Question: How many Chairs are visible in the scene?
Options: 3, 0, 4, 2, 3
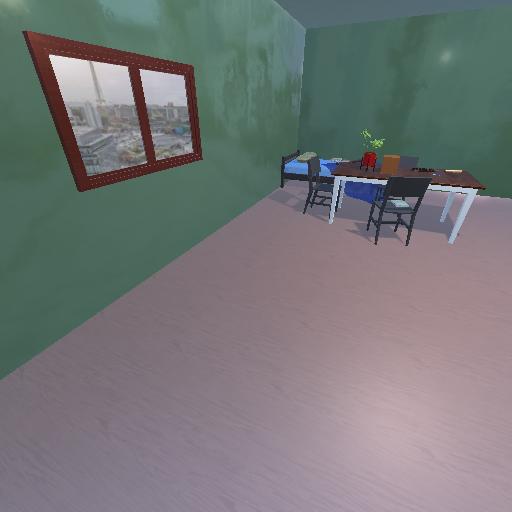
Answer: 3